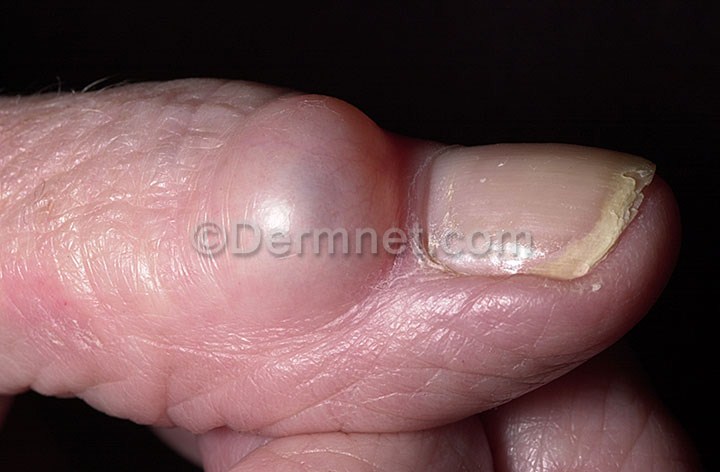
Disease: Nail Fungus and other Nail Disease